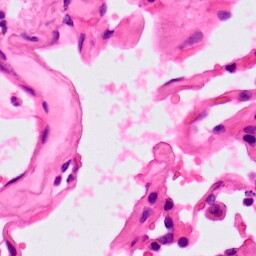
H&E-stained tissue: Lung